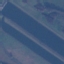
Land use / land cover: River